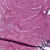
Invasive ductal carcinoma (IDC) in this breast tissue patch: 0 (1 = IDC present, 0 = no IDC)